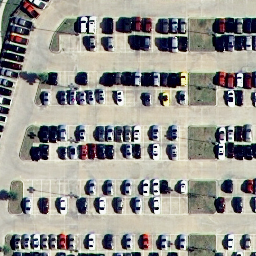
Label: parking lot